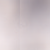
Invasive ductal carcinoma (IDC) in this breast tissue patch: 0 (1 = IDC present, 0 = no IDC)